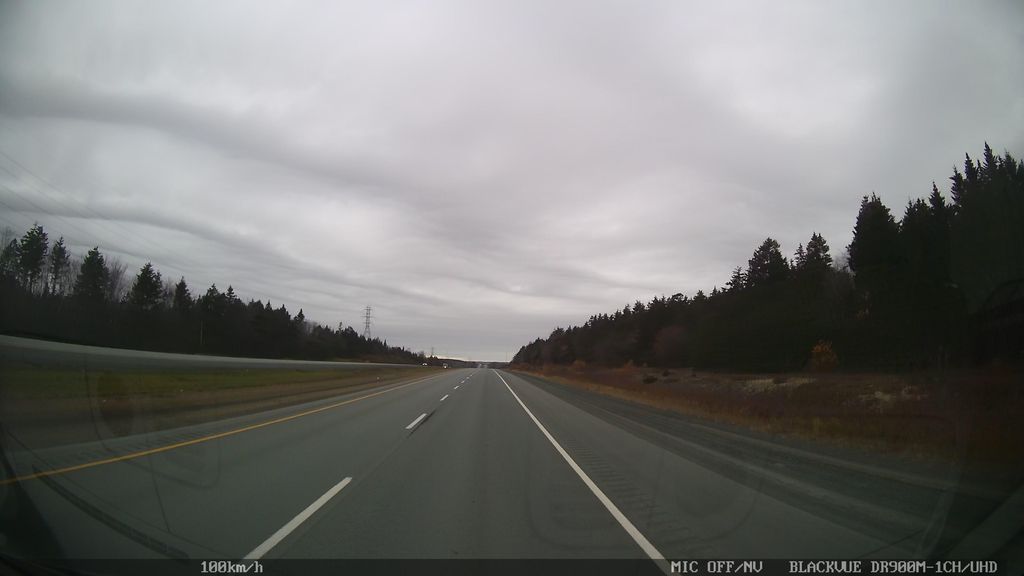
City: halifax